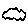
Label: cloud